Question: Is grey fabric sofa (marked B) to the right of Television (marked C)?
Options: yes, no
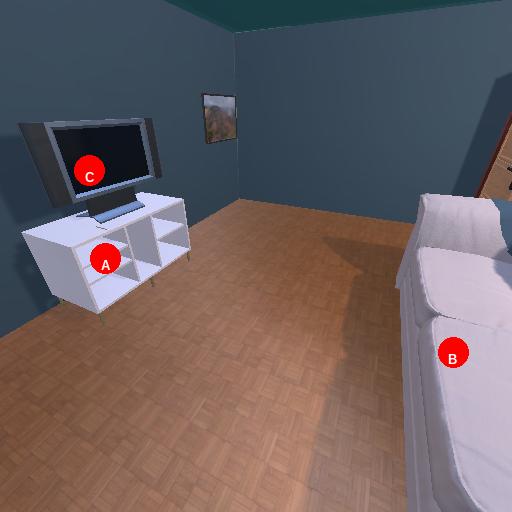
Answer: yes